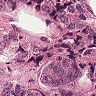
Metastatic tissue present: yes